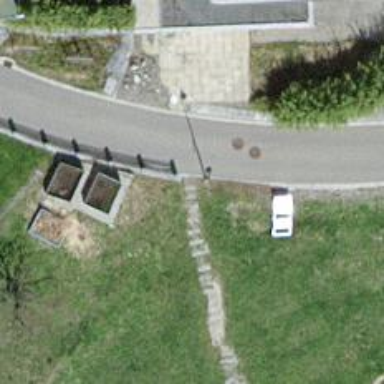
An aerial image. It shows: Footway with gravel surface.